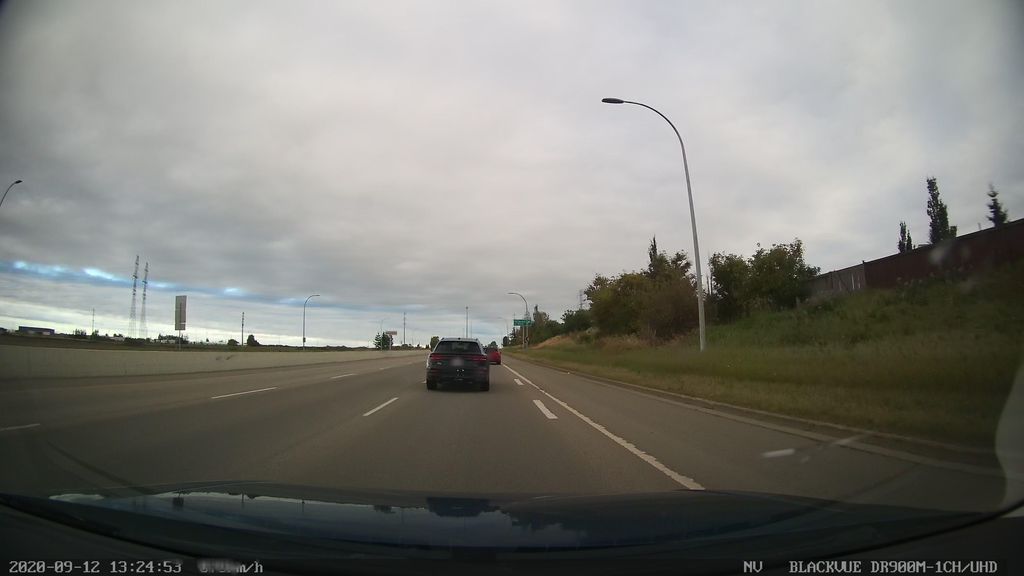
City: edmonton